Question: I found this new feature in Chrome today. When you hover over the refresh button you get this tooltip saying: "Reload this page, hold to see more options" and when I do it I get these three awesome options.
1. Normal Reload
2. Hard Reload
3. Empty Cache and Hard Reload (this is very useful option I believe)
But the problem is I cant see it consistently across all tabs/web pages. Only local files and even its not consistent. Anybody here knows how this is enabled/disabled?
I tried googling but didnt find anything related. Either way its a great feature I believe for all developers out there.

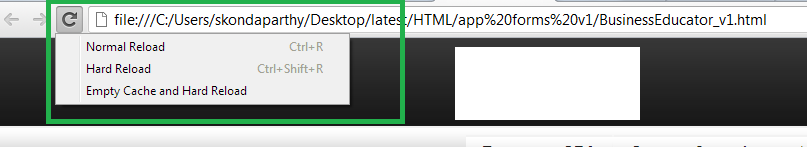
Answer: If you have the Developer Tools open (F12 / Ctrl-Shift-I / Cmd + Opt + I, Chrome Menu - More tools - Developer Tools), then the reload menu can appear.
<URL>